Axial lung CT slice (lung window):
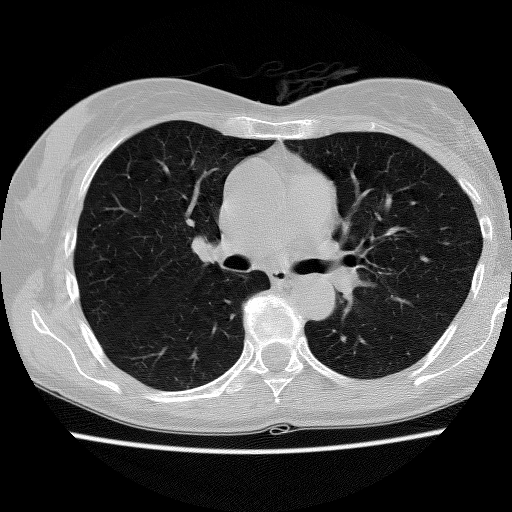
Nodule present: no